Question: I have screen similar to:

I want to remove separator below last "active" cell in tableView (in this case everything below "Kompozytorzy". How can i remove this separators?
I try to customize separators in 'cellForRow:AtIndexPath:', but everytime i change it this effect whole tableView.
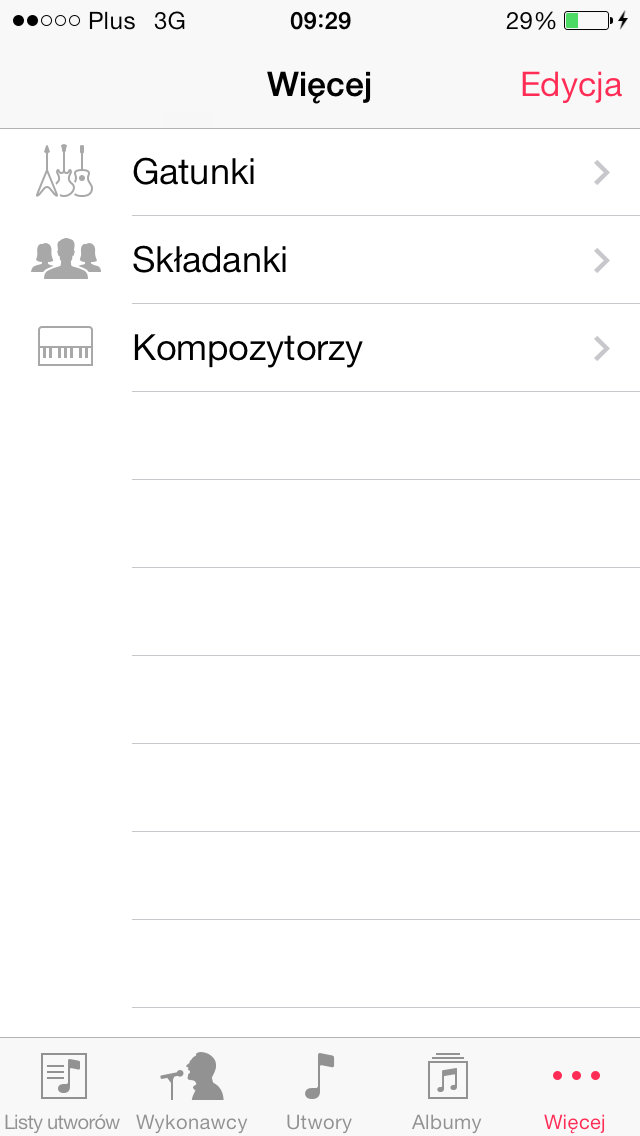
Answer: This is normal behavior for a plain style table view with just a few rows. A simple solution is to provide an empty table footer:
'''
self.tableView.tableFooterView = [[UIView alloc] init];
'''